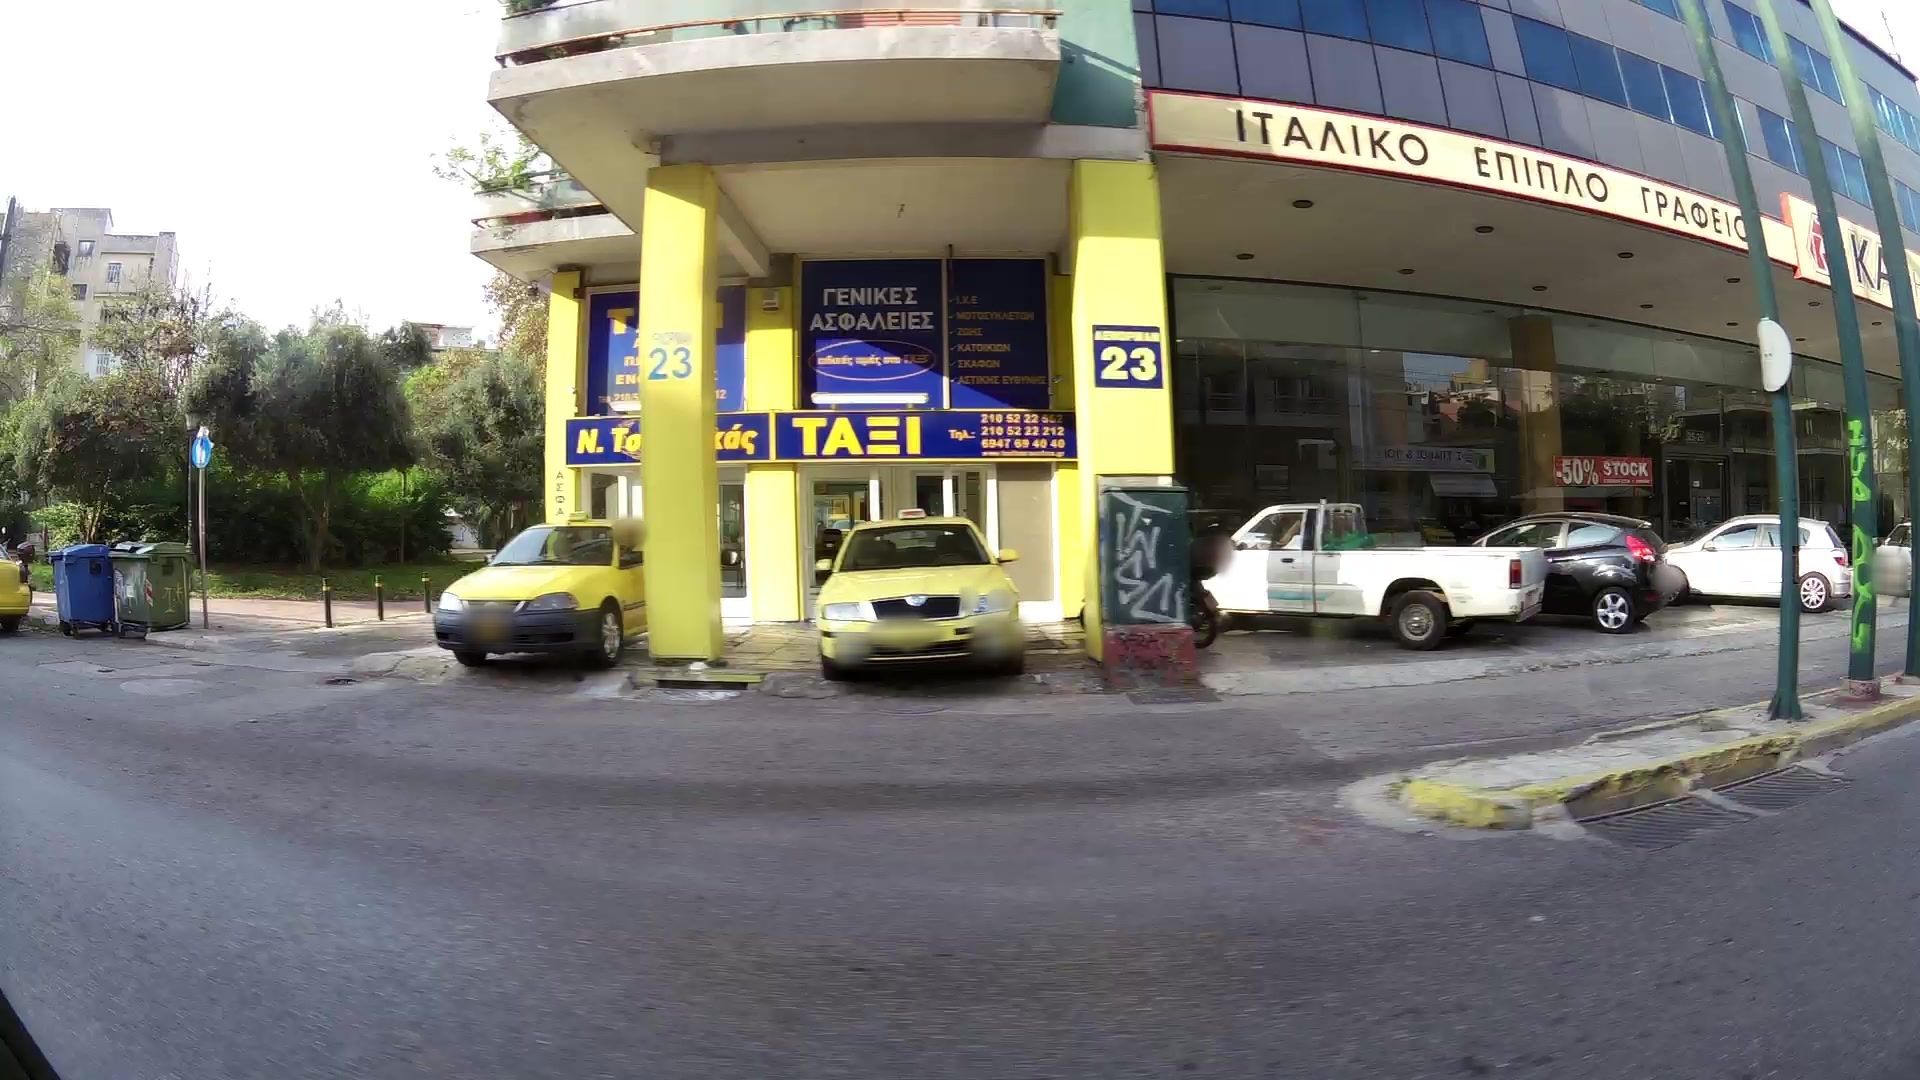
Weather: clear
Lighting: day
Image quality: good
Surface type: walking surface
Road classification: tertiary
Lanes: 1
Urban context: urban centre
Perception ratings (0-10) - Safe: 5.38, Lively: 7.36, Beautiful: 5.18, Boring: 0.73, Depressing: 4.52, Wealthy: 1.59